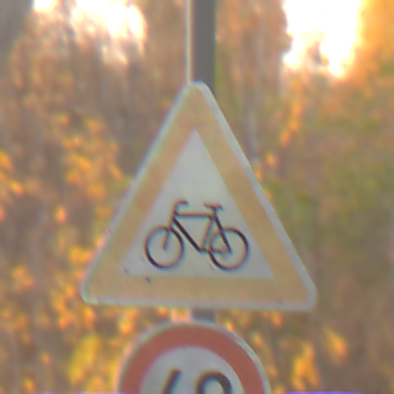
Verkehrszeichen: RadverkehrRechts
Zusatzzeichen unten: Geschwindigkeit60
Umgebung: Roofed, Suburban
Tageszeit: SunriseSunset
Wetter: Clear
Licht: Natural
Jahreszeit: NotSpecified
Kontrast: MediumContrast